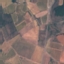
Land use / land cover class: PermanentCrop